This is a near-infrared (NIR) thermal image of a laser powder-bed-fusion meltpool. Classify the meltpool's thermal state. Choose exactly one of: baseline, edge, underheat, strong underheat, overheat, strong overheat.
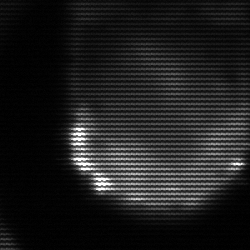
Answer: edge